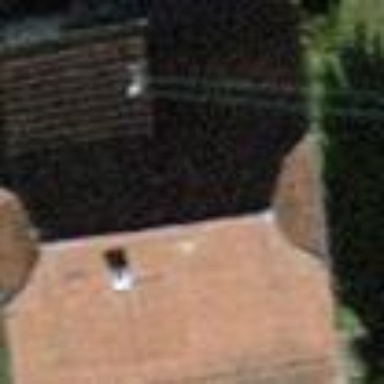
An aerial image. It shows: Detached building.